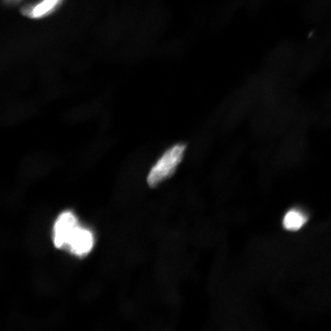
Tissue sample: ovarian
Magnification: 10.0x
Cell type: Myeloid cells
Senescence state: senescent